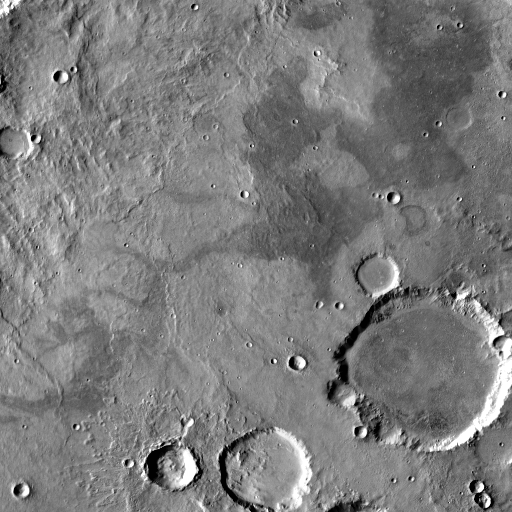
Crater classes present: Background, Other, Layered, Buried